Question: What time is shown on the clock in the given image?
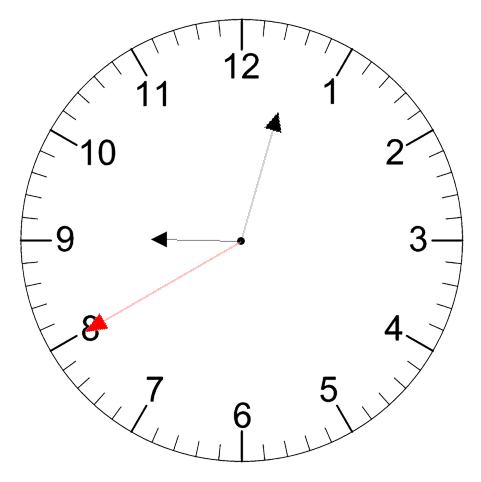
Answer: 09:02:40